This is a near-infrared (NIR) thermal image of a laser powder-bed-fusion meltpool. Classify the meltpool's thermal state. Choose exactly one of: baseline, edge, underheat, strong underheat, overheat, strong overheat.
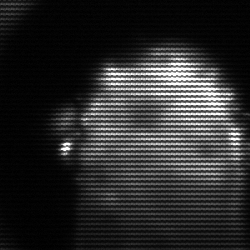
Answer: baseline